Question: I need to find some way of telling apart zeroes and empty cells in e.g. the results of the array value of OFFSET function. In the included illustration, I'd like to have empty string in the cells 'D4' and 'D6'.

The 'B5' equals '=""', and 'B7' is genuinely empty. I don't want to distinguish between these cases.
- I'm interested only in formula solutions that take constant number of
cells for each row of index vector. - No VBA. - As a last resort I will
accept a solution that uses the popular MoreFunc Excel package or
other free and publicly available Excel add-on.
I know how to do that
using <URL>, but this is too sophisticated, and there will be
issues/difficulties with cell dependence during recalculations (not to mention installation of R and "friends").
---
Here is a related question of mine:
<URL>
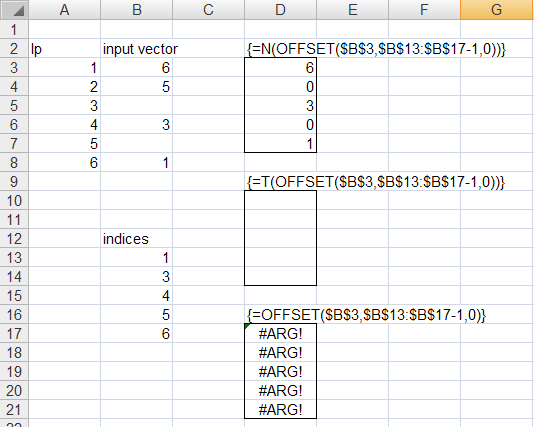
Answer: OK, I've found one. Actually it was very simple.
'''
=COUNTBLANK(<array of refernces>)
'''